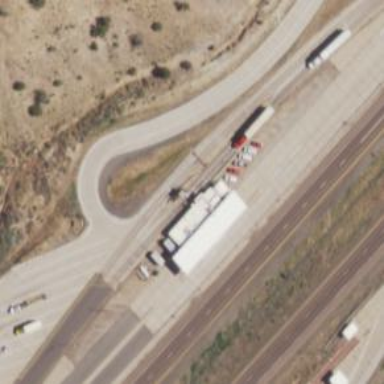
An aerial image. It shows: Weigh station on service road.